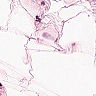
Metastatic tissue present: no